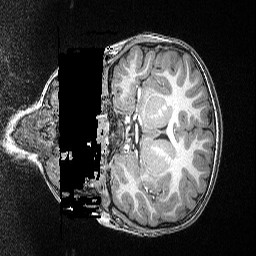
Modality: T1w
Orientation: coronal
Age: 73
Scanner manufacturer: siemens
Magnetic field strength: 3 T
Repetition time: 2.5 s
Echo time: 0.00347 s